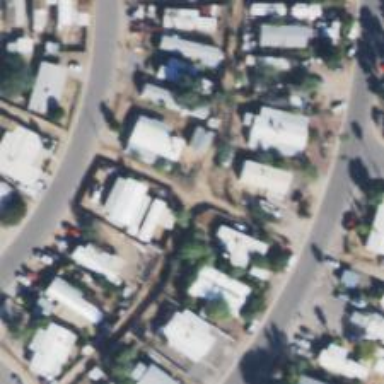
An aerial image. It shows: Alley classified as service road.